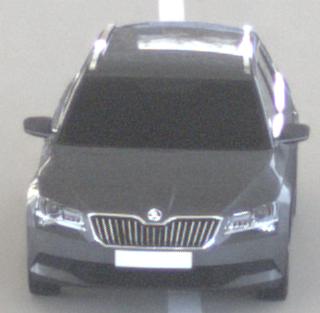
Make: Skoda
Model: Superb Combi 1.4 TSI
Detailed model: Superb (III) Combi
Model produced from: 2015/09
Model produced until: 2018/06
Doors: 5
Color: gray
Road condition: dry road
Daytime: morning or afternoon
Contrast: low contrast